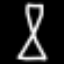
Label: hourglass